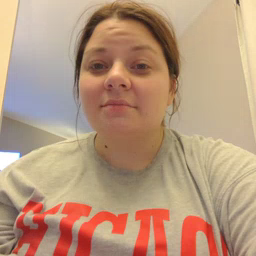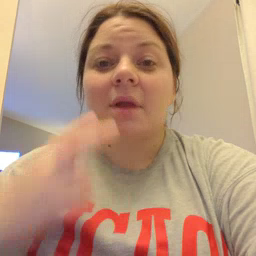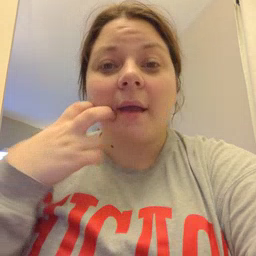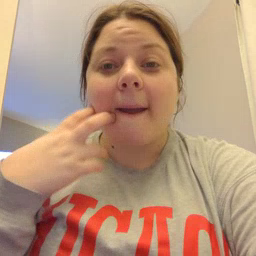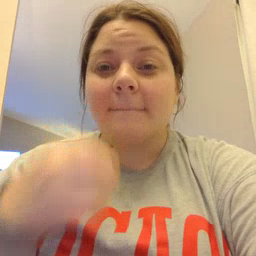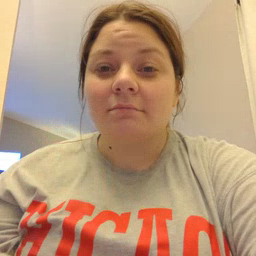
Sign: gum